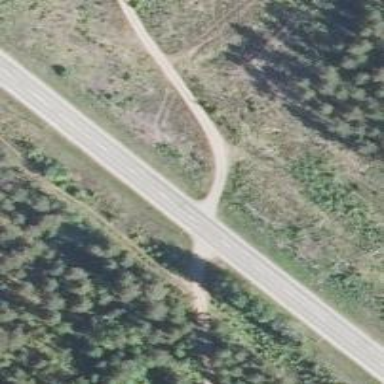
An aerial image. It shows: Asphalt road classified as trunk highway.